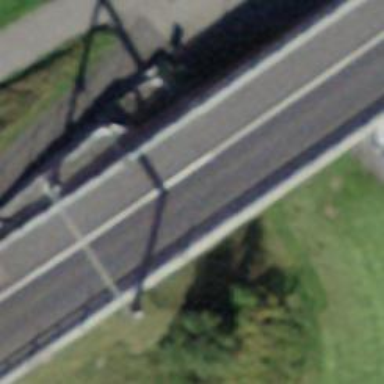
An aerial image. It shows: Bridge on motorway link.